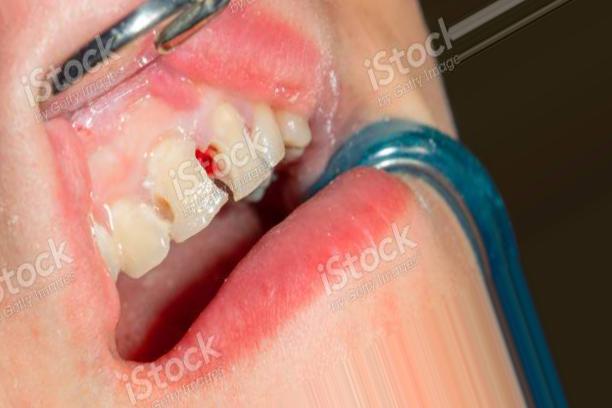
Condition: Caries